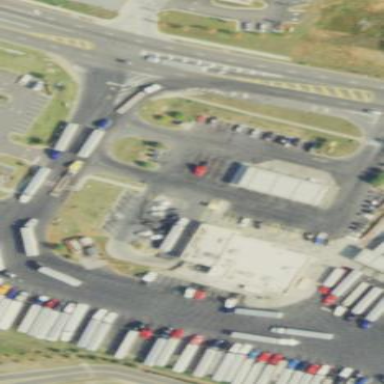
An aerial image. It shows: Parking area with asphalt surface.